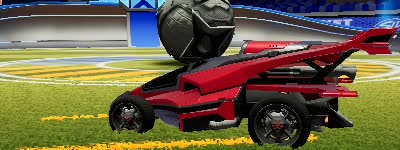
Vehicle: aftershock